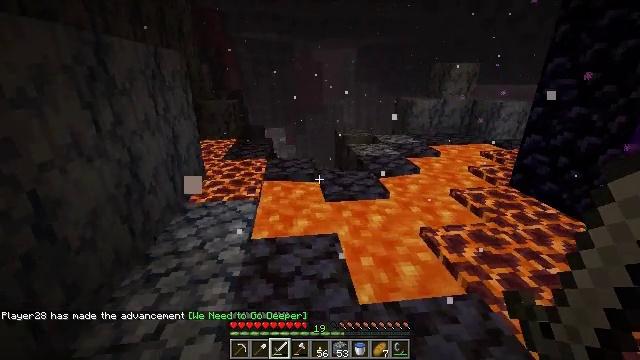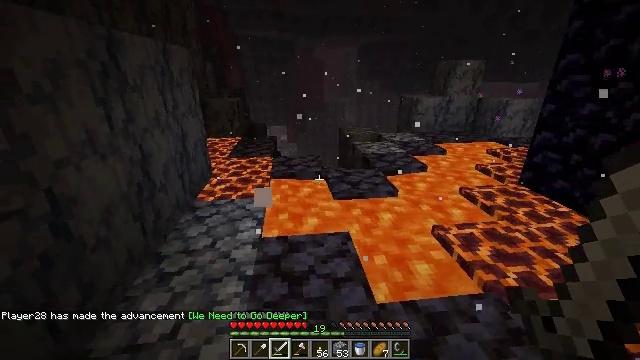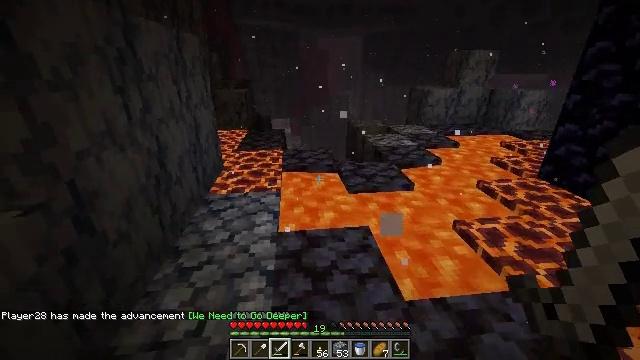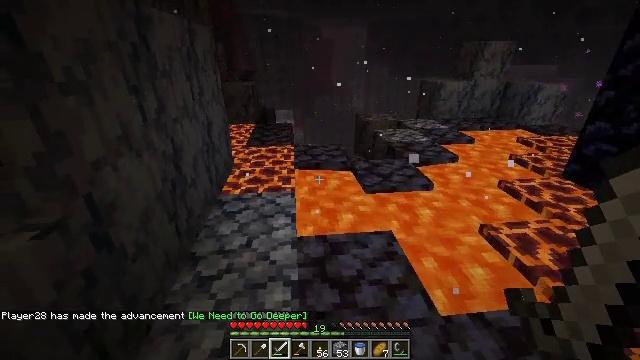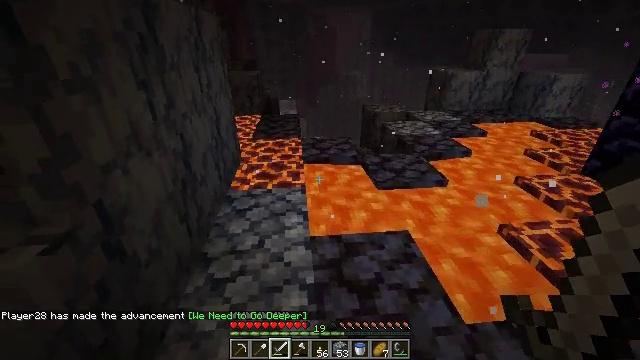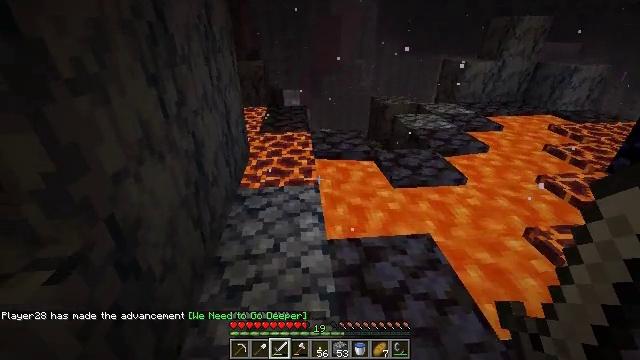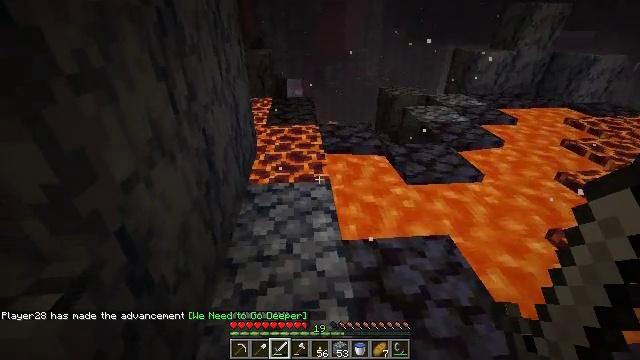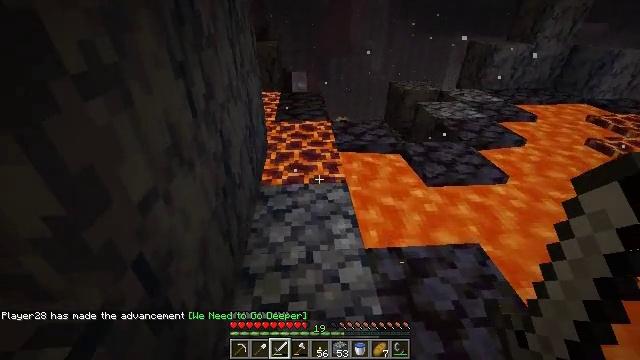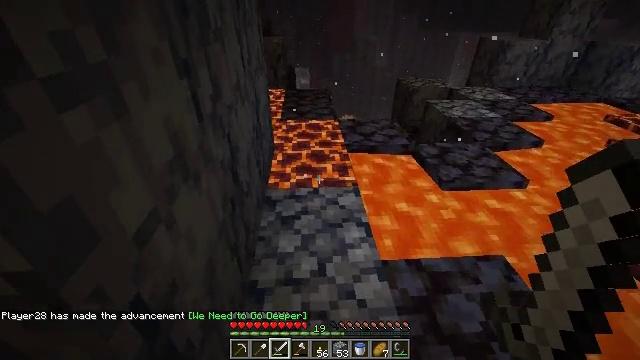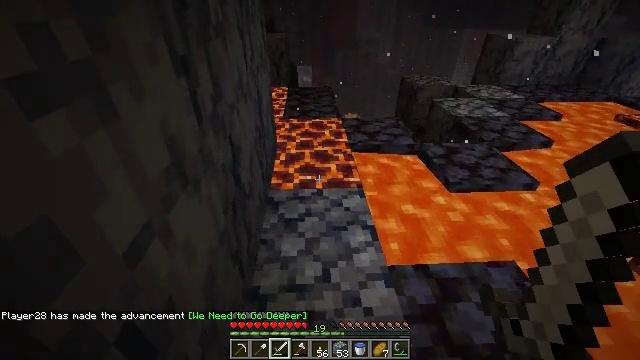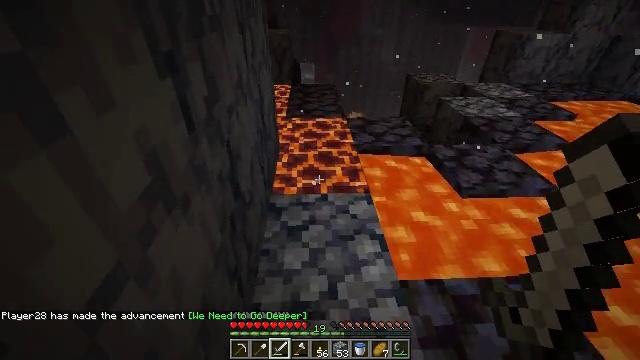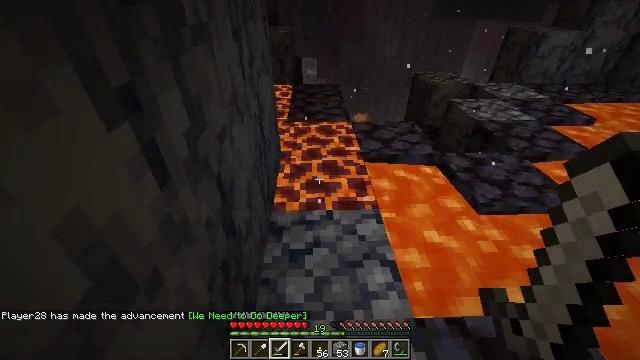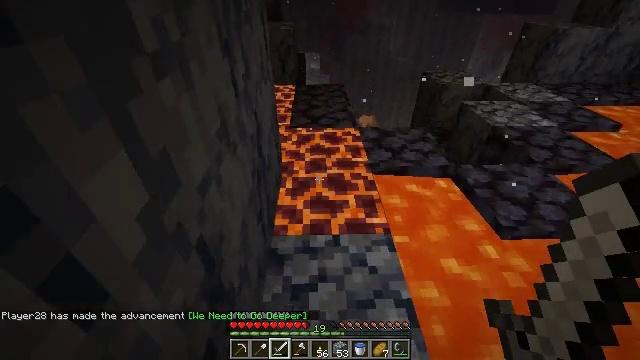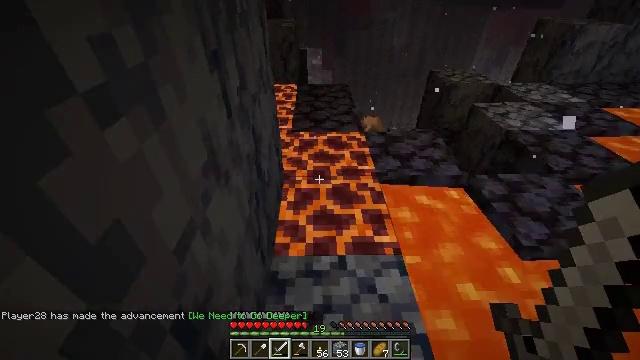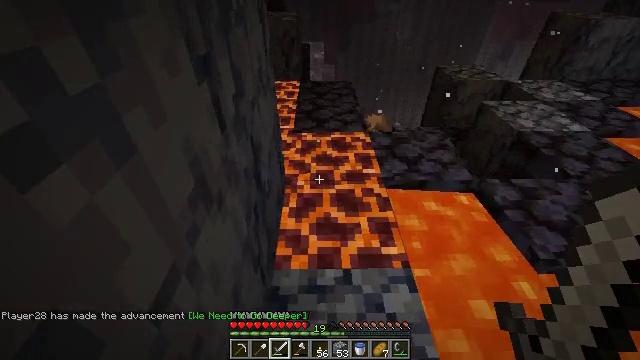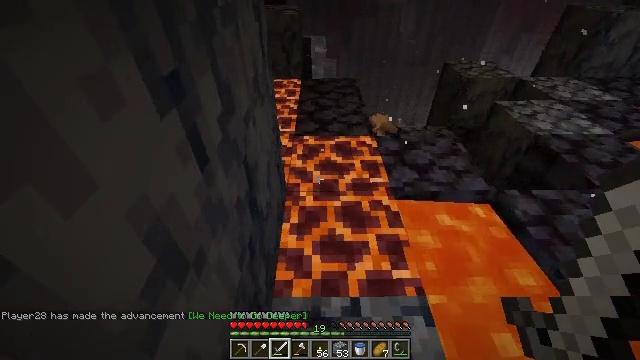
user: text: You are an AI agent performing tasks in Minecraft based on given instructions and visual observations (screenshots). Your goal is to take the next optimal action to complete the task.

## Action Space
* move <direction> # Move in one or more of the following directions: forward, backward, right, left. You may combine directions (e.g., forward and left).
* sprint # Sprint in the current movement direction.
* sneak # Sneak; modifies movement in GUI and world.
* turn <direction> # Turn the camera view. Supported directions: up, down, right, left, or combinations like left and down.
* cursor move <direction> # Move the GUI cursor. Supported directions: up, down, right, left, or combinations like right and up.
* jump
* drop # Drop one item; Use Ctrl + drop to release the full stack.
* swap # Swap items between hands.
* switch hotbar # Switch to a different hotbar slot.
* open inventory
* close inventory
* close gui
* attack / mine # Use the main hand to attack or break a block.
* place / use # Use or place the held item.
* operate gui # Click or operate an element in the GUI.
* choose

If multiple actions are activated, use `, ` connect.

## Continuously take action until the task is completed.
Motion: motion action
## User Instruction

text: Be careful while mining the magma block to avoid taking damage.
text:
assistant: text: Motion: move forward and move left
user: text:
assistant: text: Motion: move forward and move left, turn down
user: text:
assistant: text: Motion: move forward and move left, turn down
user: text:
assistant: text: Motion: move forward and move left, turn down
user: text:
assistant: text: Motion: move forward and move left, turn down
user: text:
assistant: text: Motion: move forward and move left, turn down
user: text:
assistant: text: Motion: move forward and move left, turn down
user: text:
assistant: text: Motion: move forward
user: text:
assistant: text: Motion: move forward
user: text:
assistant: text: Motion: move forward
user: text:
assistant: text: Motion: move forward
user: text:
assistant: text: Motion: move forward, turn down
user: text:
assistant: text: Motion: move forward
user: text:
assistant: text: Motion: move forward, turn down
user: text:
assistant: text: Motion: move forward, turn down
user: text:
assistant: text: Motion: move forward
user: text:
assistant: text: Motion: move forward
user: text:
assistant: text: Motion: move forward
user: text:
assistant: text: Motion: move forward
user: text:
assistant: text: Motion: move forward
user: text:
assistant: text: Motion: move forward
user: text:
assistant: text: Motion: move forward
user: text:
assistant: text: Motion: move forward
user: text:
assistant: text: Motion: no_op
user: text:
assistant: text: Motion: no_op
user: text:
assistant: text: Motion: no_op
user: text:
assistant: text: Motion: no_op
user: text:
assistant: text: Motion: no_op
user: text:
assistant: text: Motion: no_op
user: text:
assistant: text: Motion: move forward